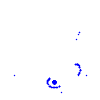
Particle: electron